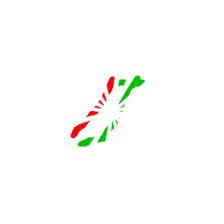
Shape: parallelogram